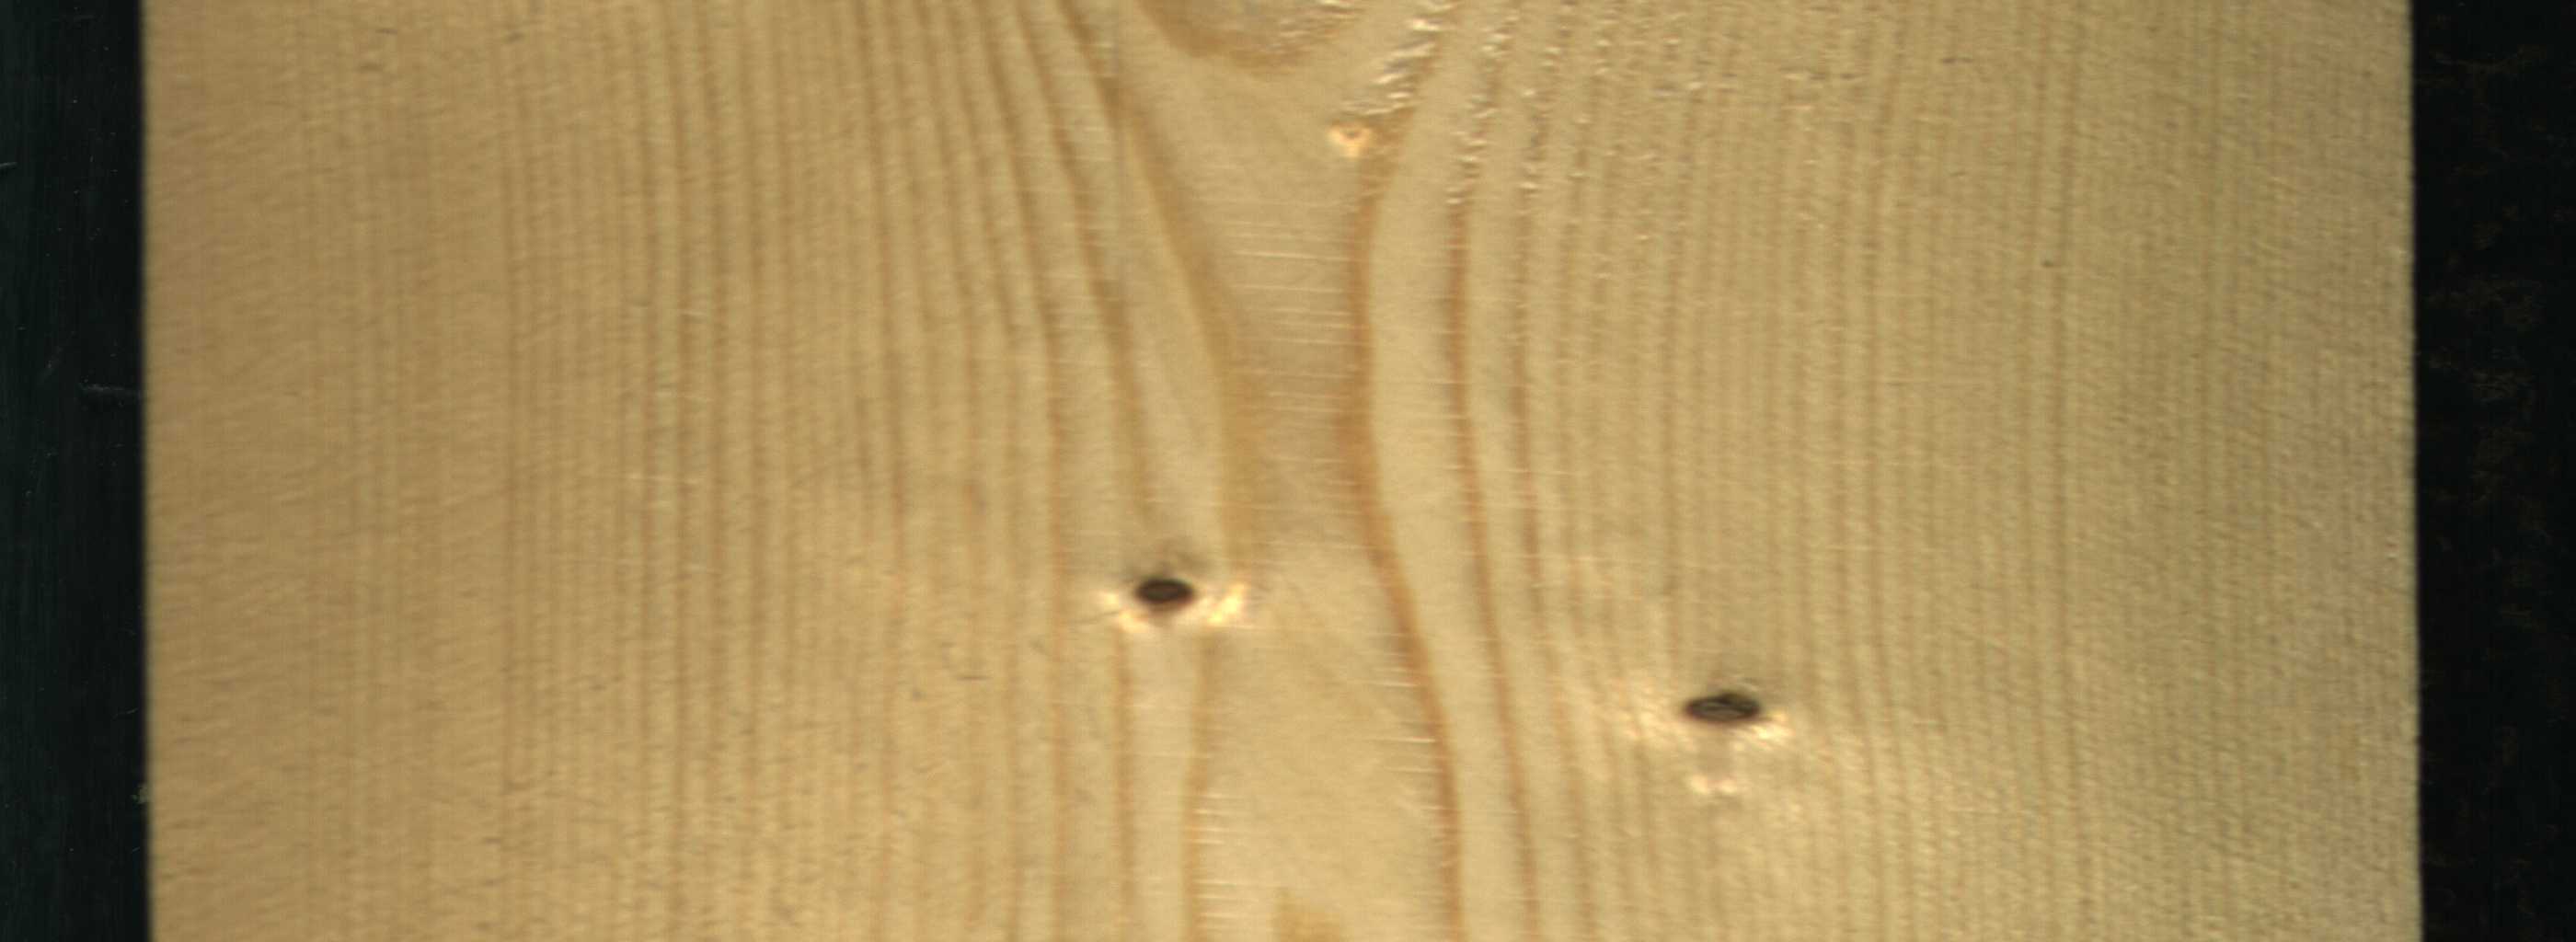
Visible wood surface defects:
Dead_Knot
Dead_Knot